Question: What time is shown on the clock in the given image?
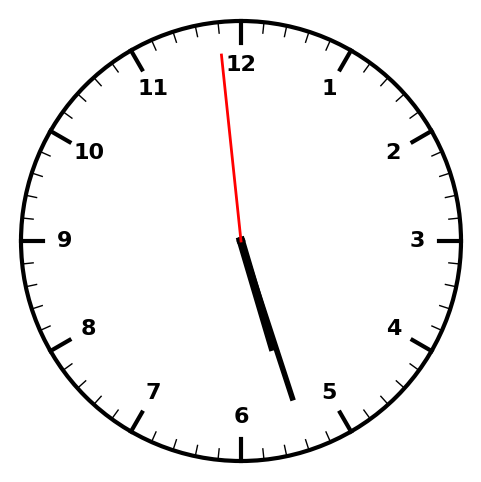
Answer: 05:26:59